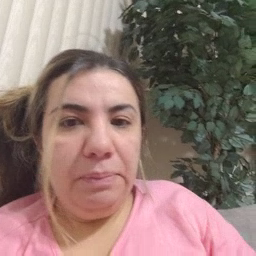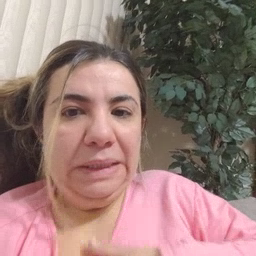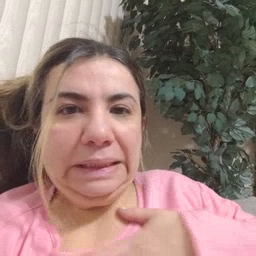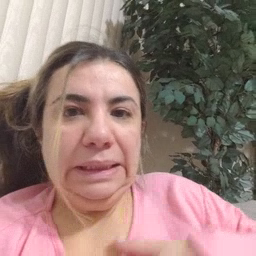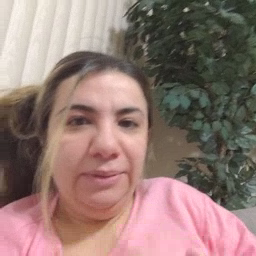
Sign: please